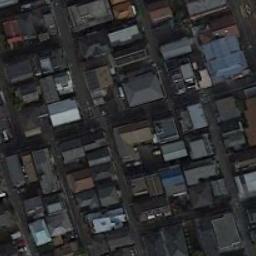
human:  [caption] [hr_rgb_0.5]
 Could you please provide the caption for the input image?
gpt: Most of the houses in the residential area are square .

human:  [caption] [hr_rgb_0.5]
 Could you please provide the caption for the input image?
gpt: A dense residential area has lots of houses next to each other while some roads go through the residential area .

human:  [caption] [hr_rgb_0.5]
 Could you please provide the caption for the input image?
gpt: The dense residential is next to the road .

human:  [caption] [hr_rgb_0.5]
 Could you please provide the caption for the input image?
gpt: There are many roads and neatly arranged houses and trees and many vehicles in densely populated areas .

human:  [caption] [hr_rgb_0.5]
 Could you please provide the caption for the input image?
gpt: There are many black buildings on a dense residential area .